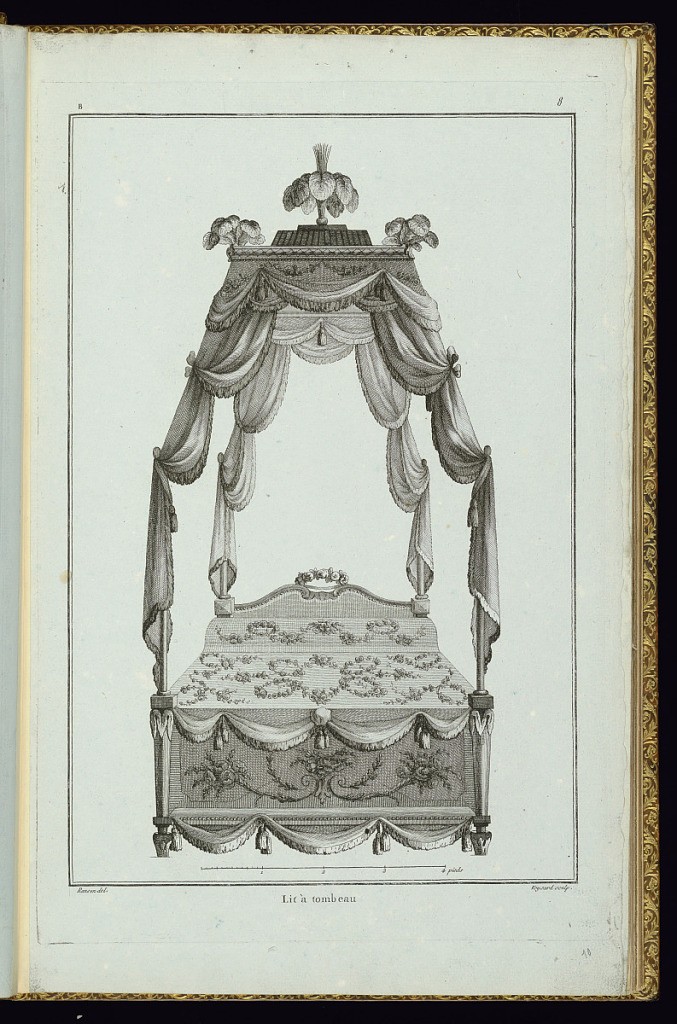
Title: Lit à tombeau
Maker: Pierre Ranson, French, 1736–1786
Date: late 18th century
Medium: Etching and engraving on laid paper
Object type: Print
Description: Design for a canopy bed (view from the footboard) with the posts bending inwards to support a smaller crown canopy (baldachin) above, topped with feather finials. The bed curtains are drawn back and tied to the posts with ropes. The bed linen and textiles are decorated with flowers, cornucopia, and scrolling leaves (rinceaux). The headboard features a crown of flowers in the center. The plate is titled, numbered, and signed. A scale below.